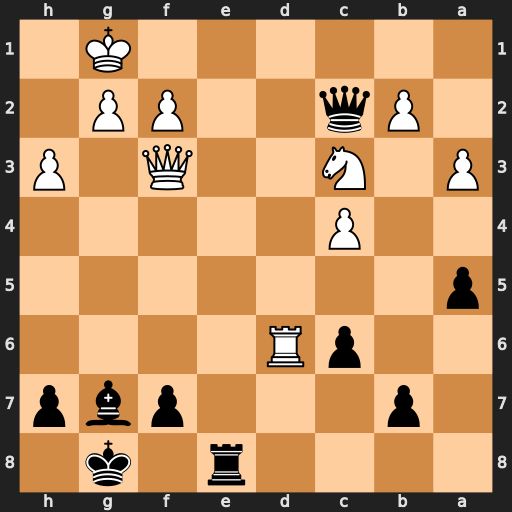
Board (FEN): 4r1k1/1p3pbp/2pR4/p7/2P5/P1N2Q1P/1Pq2PP1/6K1
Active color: b
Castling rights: -
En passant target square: -
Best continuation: Re1+ Kh2 Be5+ g3 Bxd6